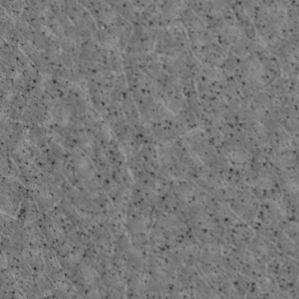
Label: non_frost